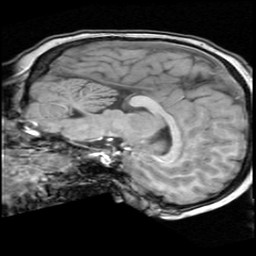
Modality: T1w
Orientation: sagittal
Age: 9
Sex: female
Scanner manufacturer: ge
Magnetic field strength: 1.5 T
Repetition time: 0.03333 s
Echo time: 0.008 s